Question: I want to take minute-long history of the usd/btc exchange rate interactively, I found this site <URL>
Note: ( if you think there is a more convenient site for this task, I'll be glad if you share it. I don't want every time download csv. Moreover it is incorrect.)
But I don't know how to use 'R' to collect information.
Is it possible using R to connect and collect minute data on the exchange rate of USD / BTC?
Ideal output.
'1h' button for minutes exchange rate
'''
dmy mm exchange
12.09.2018 13:45 6200
12.09.2018 13:46 6300
12.09.2018 13:46 6400
'''
Collection must be continuous, my server is very rarely turned off.

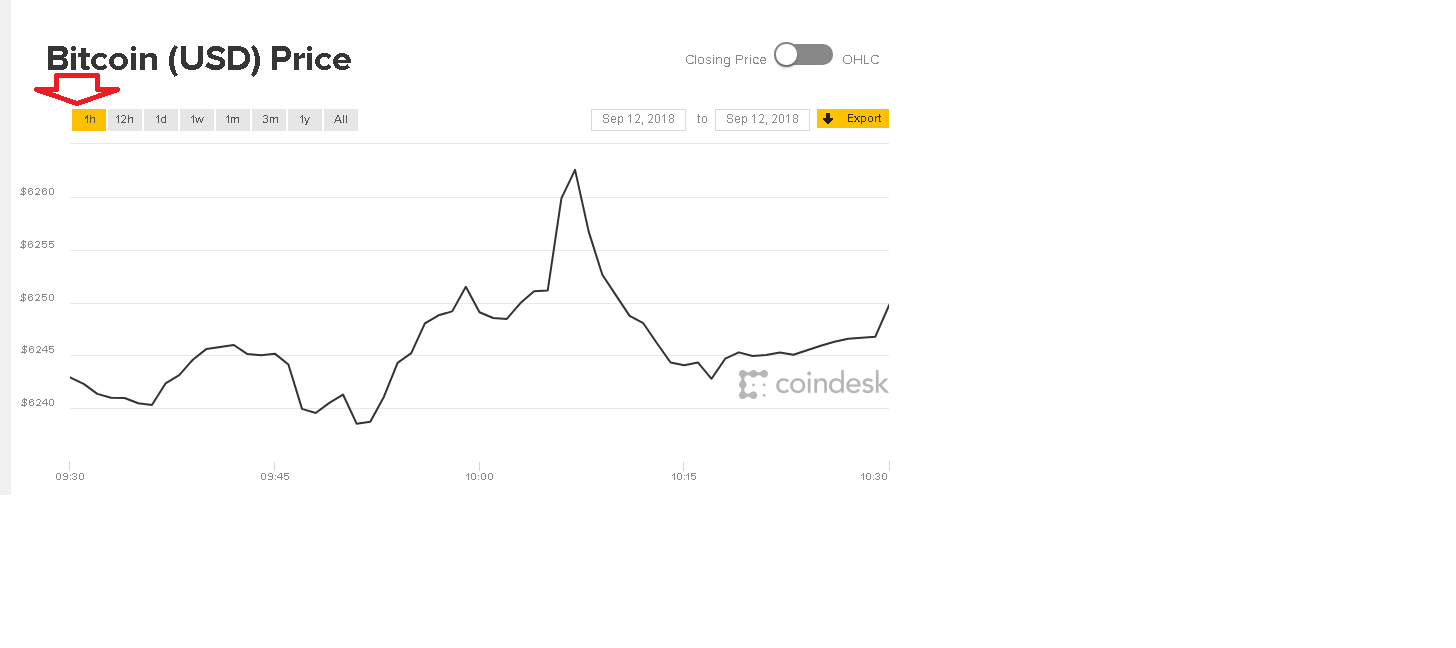
Answer: You can get raw data from coindesk using their API: <URL>
For example, you can get the current price of bitcoin in USD by visiting this URL: <URL>. I suggest you set up a script to retrieve this data once every minute.
Or you can get a recent history of the price at this endpoint: <URL>, though note this only the price.
To learn how to retrieve data from an API using R I suggest you follow a tutorial such as this one: <URL>.